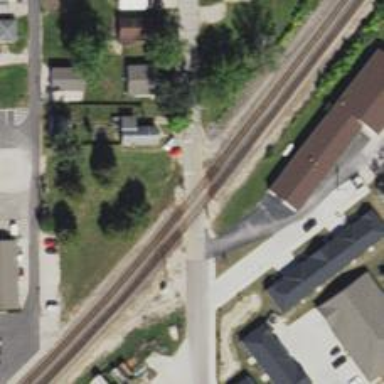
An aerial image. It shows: Railway level crossing.